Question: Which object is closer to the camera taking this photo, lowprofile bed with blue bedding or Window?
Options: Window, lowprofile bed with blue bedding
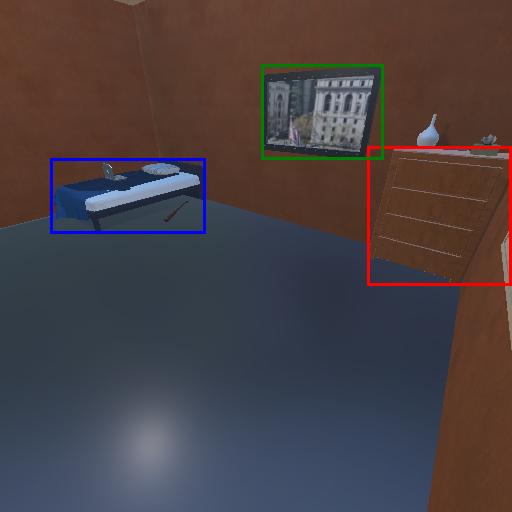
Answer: Window